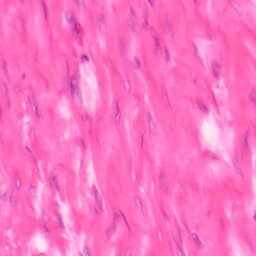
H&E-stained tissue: Colon